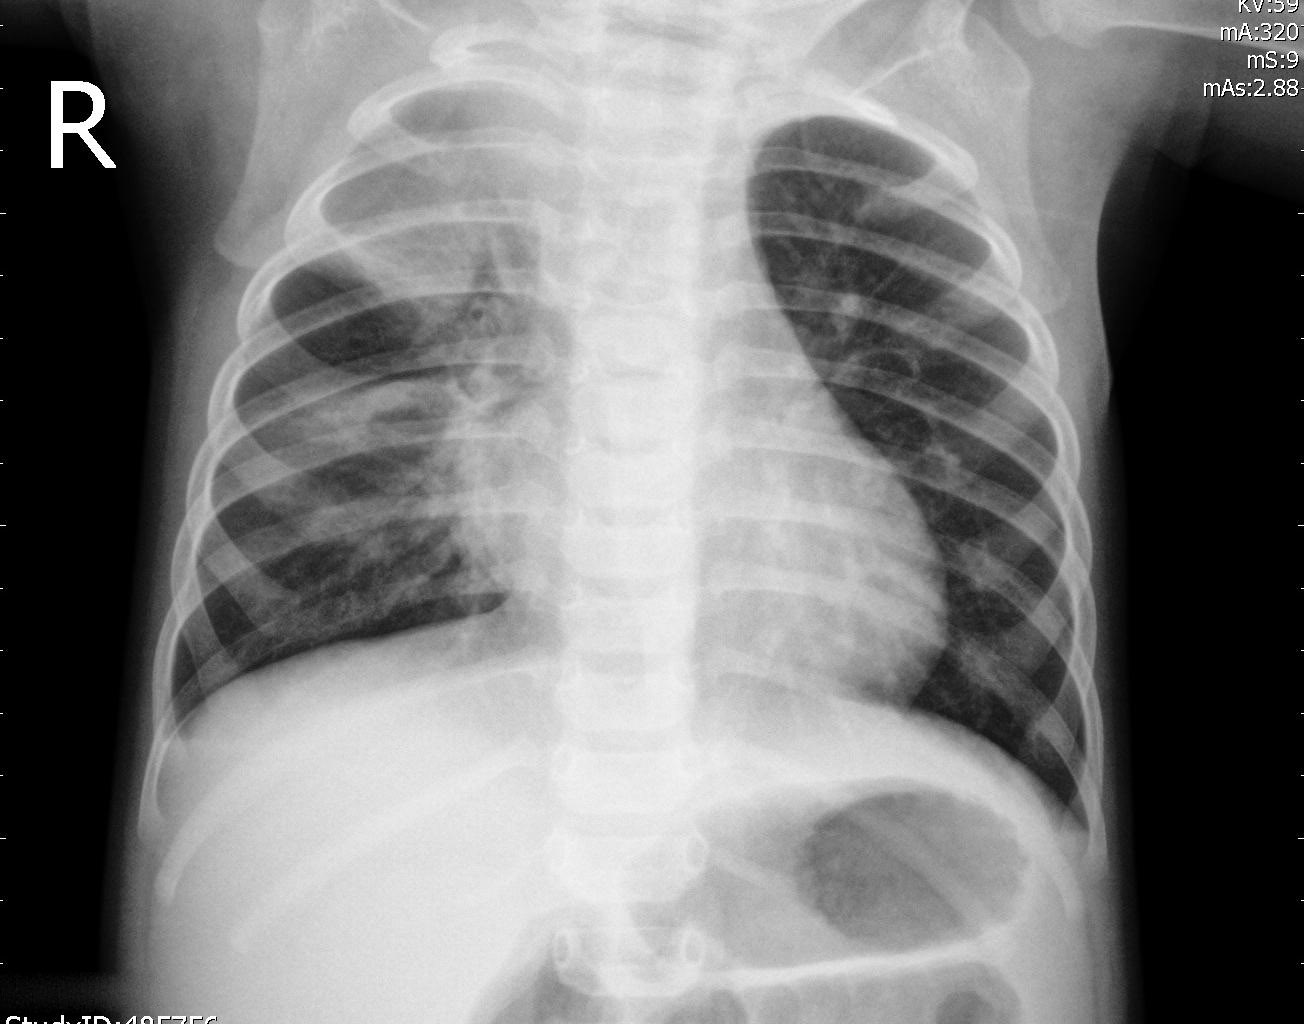
Diagnosis: PNEUMONIA